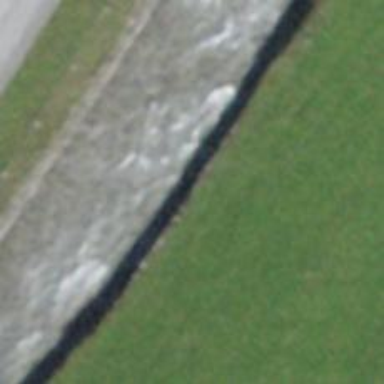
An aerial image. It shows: Retaining wall.